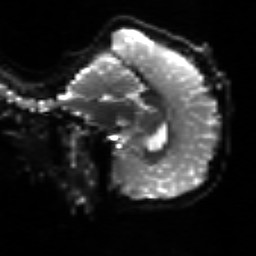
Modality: sbref
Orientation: sagittal
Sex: male
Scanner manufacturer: siemens
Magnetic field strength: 3 T
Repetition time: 5 s
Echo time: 0.071 s